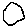
Label: hexagon